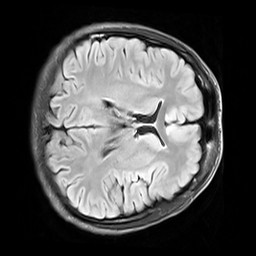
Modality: FLAIR
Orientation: axial
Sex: male
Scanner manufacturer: siemens
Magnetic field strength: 3 T
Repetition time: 10 s
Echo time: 0.09 s